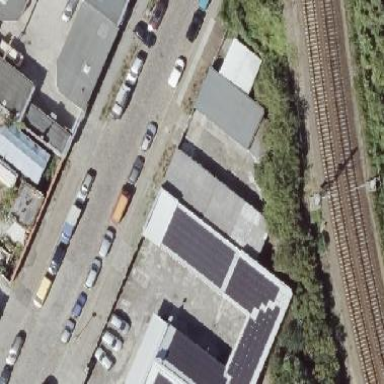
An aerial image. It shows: Group of garages.